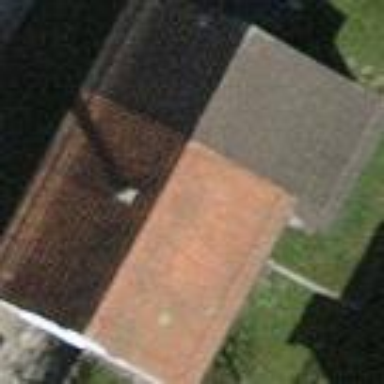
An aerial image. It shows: Building with tile roof.